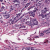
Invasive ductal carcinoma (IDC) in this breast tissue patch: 1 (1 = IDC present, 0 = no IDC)